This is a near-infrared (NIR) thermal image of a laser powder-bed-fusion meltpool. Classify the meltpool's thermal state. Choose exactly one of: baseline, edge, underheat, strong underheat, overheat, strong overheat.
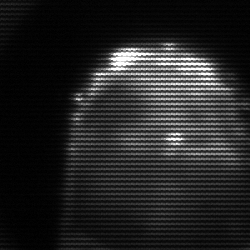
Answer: edge